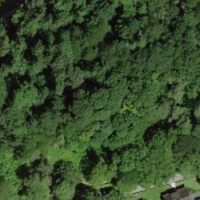
EUNIS habitat code: 41
Species observed at this site:
Cornus sanguinea